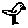
Label: bird